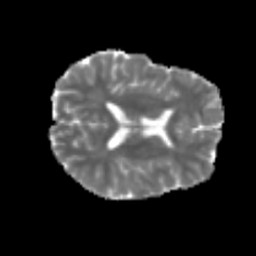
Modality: MD
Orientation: axial
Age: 47
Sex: male
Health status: healthy
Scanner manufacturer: siemens
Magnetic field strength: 3 T
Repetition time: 3.6 s
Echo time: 0.092 s